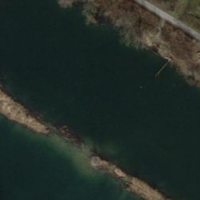
EUNIS habitat code: 15
Species observed at this site:
Gallinula chloropus